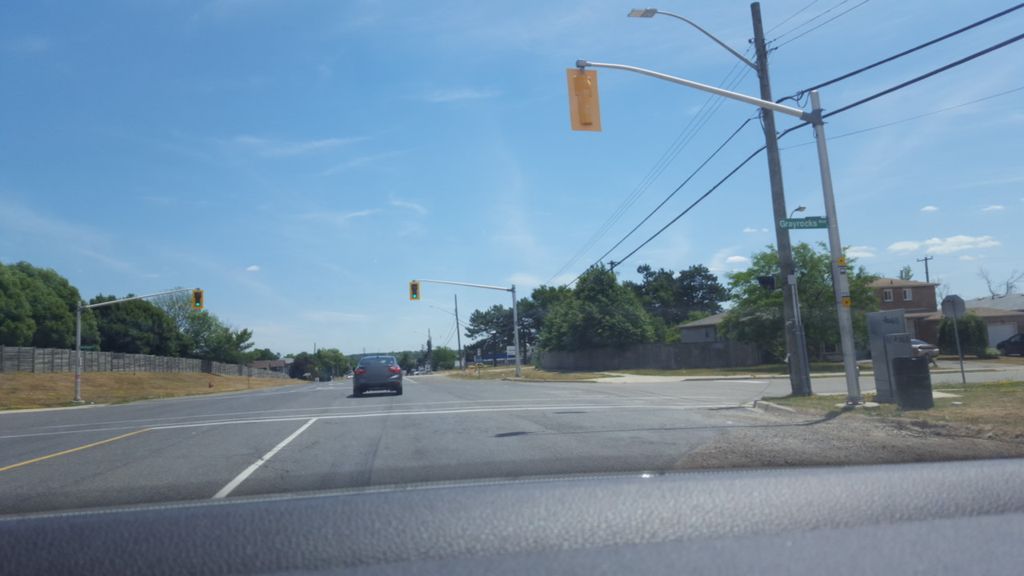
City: hamilton